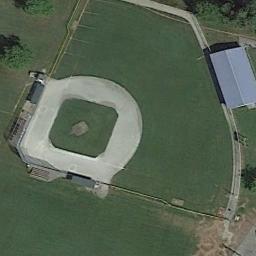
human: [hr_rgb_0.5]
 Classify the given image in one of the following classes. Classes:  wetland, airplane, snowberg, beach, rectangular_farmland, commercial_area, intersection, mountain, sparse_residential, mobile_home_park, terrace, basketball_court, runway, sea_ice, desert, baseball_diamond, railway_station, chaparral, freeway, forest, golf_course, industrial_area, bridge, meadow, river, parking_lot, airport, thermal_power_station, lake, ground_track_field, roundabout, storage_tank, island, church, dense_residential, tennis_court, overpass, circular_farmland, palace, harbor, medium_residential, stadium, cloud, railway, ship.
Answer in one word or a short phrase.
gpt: baseball_diamond